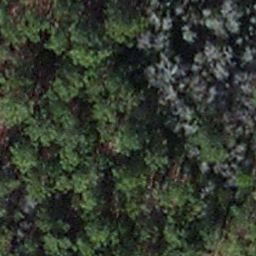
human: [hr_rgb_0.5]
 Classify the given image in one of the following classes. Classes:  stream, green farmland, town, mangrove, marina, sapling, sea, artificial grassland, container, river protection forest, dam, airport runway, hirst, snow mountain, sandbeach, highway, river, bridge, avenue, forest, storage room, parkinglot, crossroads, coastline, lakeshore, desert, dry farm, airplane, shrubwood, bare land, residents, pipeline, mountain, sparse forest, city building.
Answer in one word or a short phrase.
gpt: sapling